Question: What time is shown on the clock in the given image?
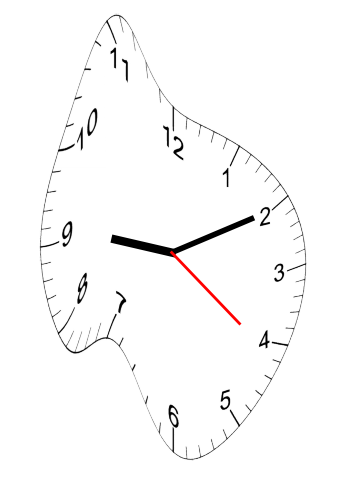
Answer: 09:10:21